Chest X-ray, AP view. Patient: 63 years old, sex M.
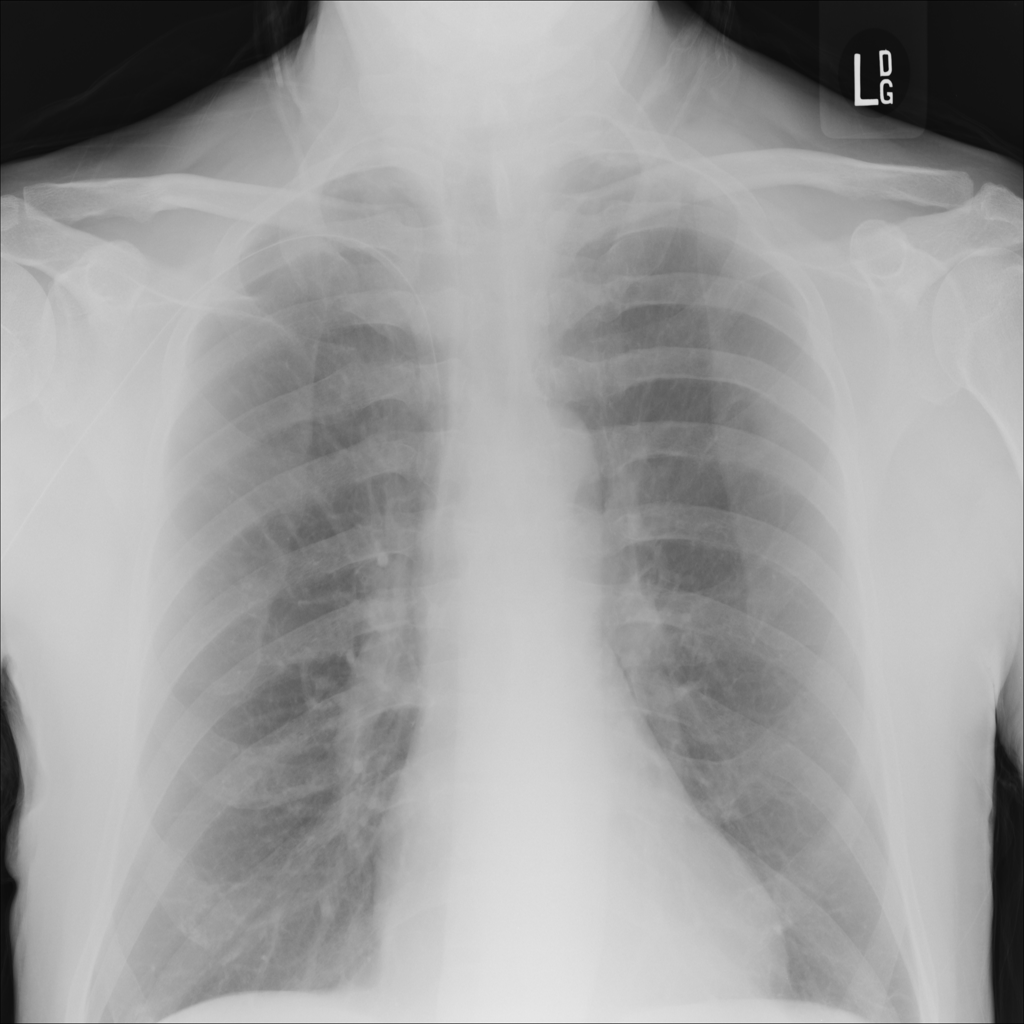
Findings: No Finding